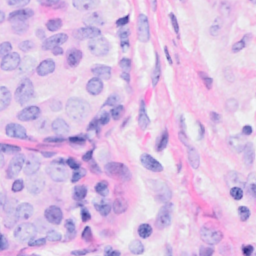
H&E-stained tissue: Breast